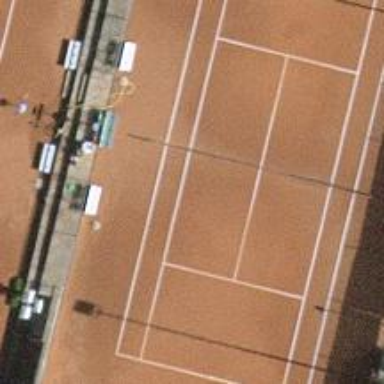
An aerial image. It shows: Tennis court in leisure pitch.